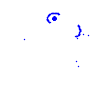
Particle: pion